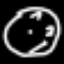
Label: clock